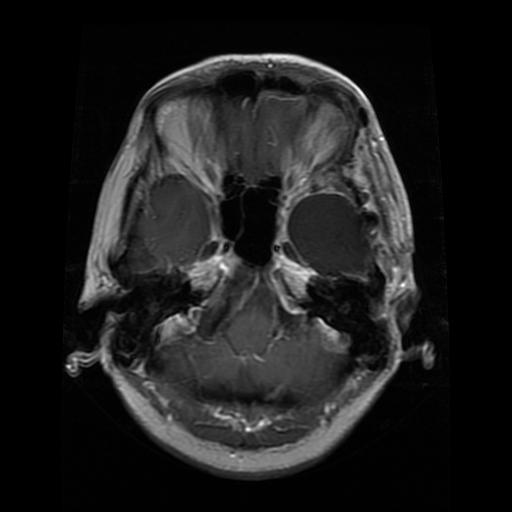
Label: glioma